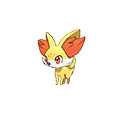
Pok\u00e9mon: fennekin